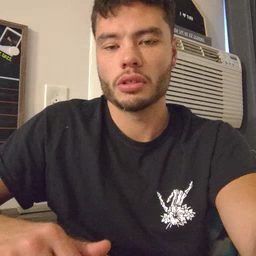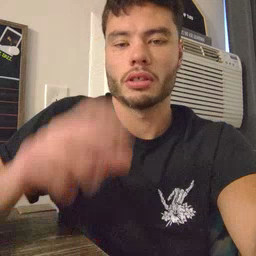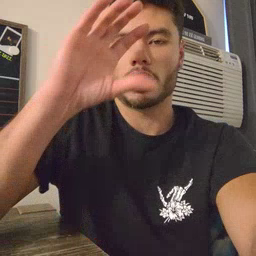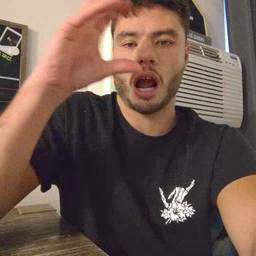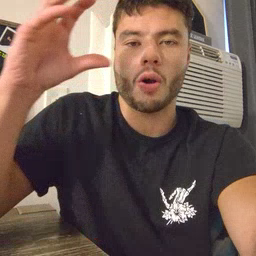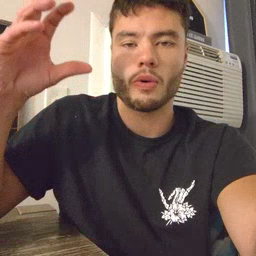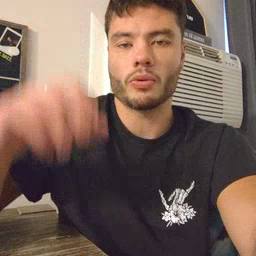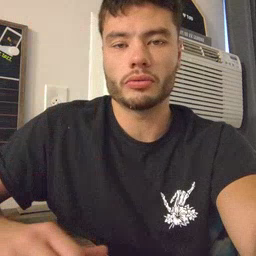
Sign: cloud